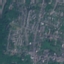
Land use / land cover class: Residential